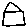
Label: house